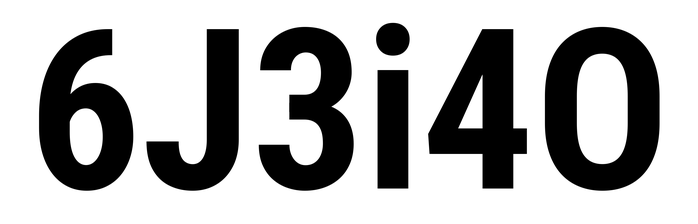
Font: Roboto_Condensed_Bold